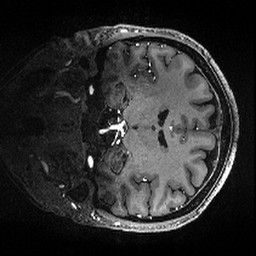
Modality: T1w
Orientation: coronal
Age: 41
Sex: female
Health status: healthy
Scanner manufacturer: siemens
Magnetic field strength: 9.4 T
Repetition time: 3.8 s
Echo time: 0.0025 s